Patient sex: M
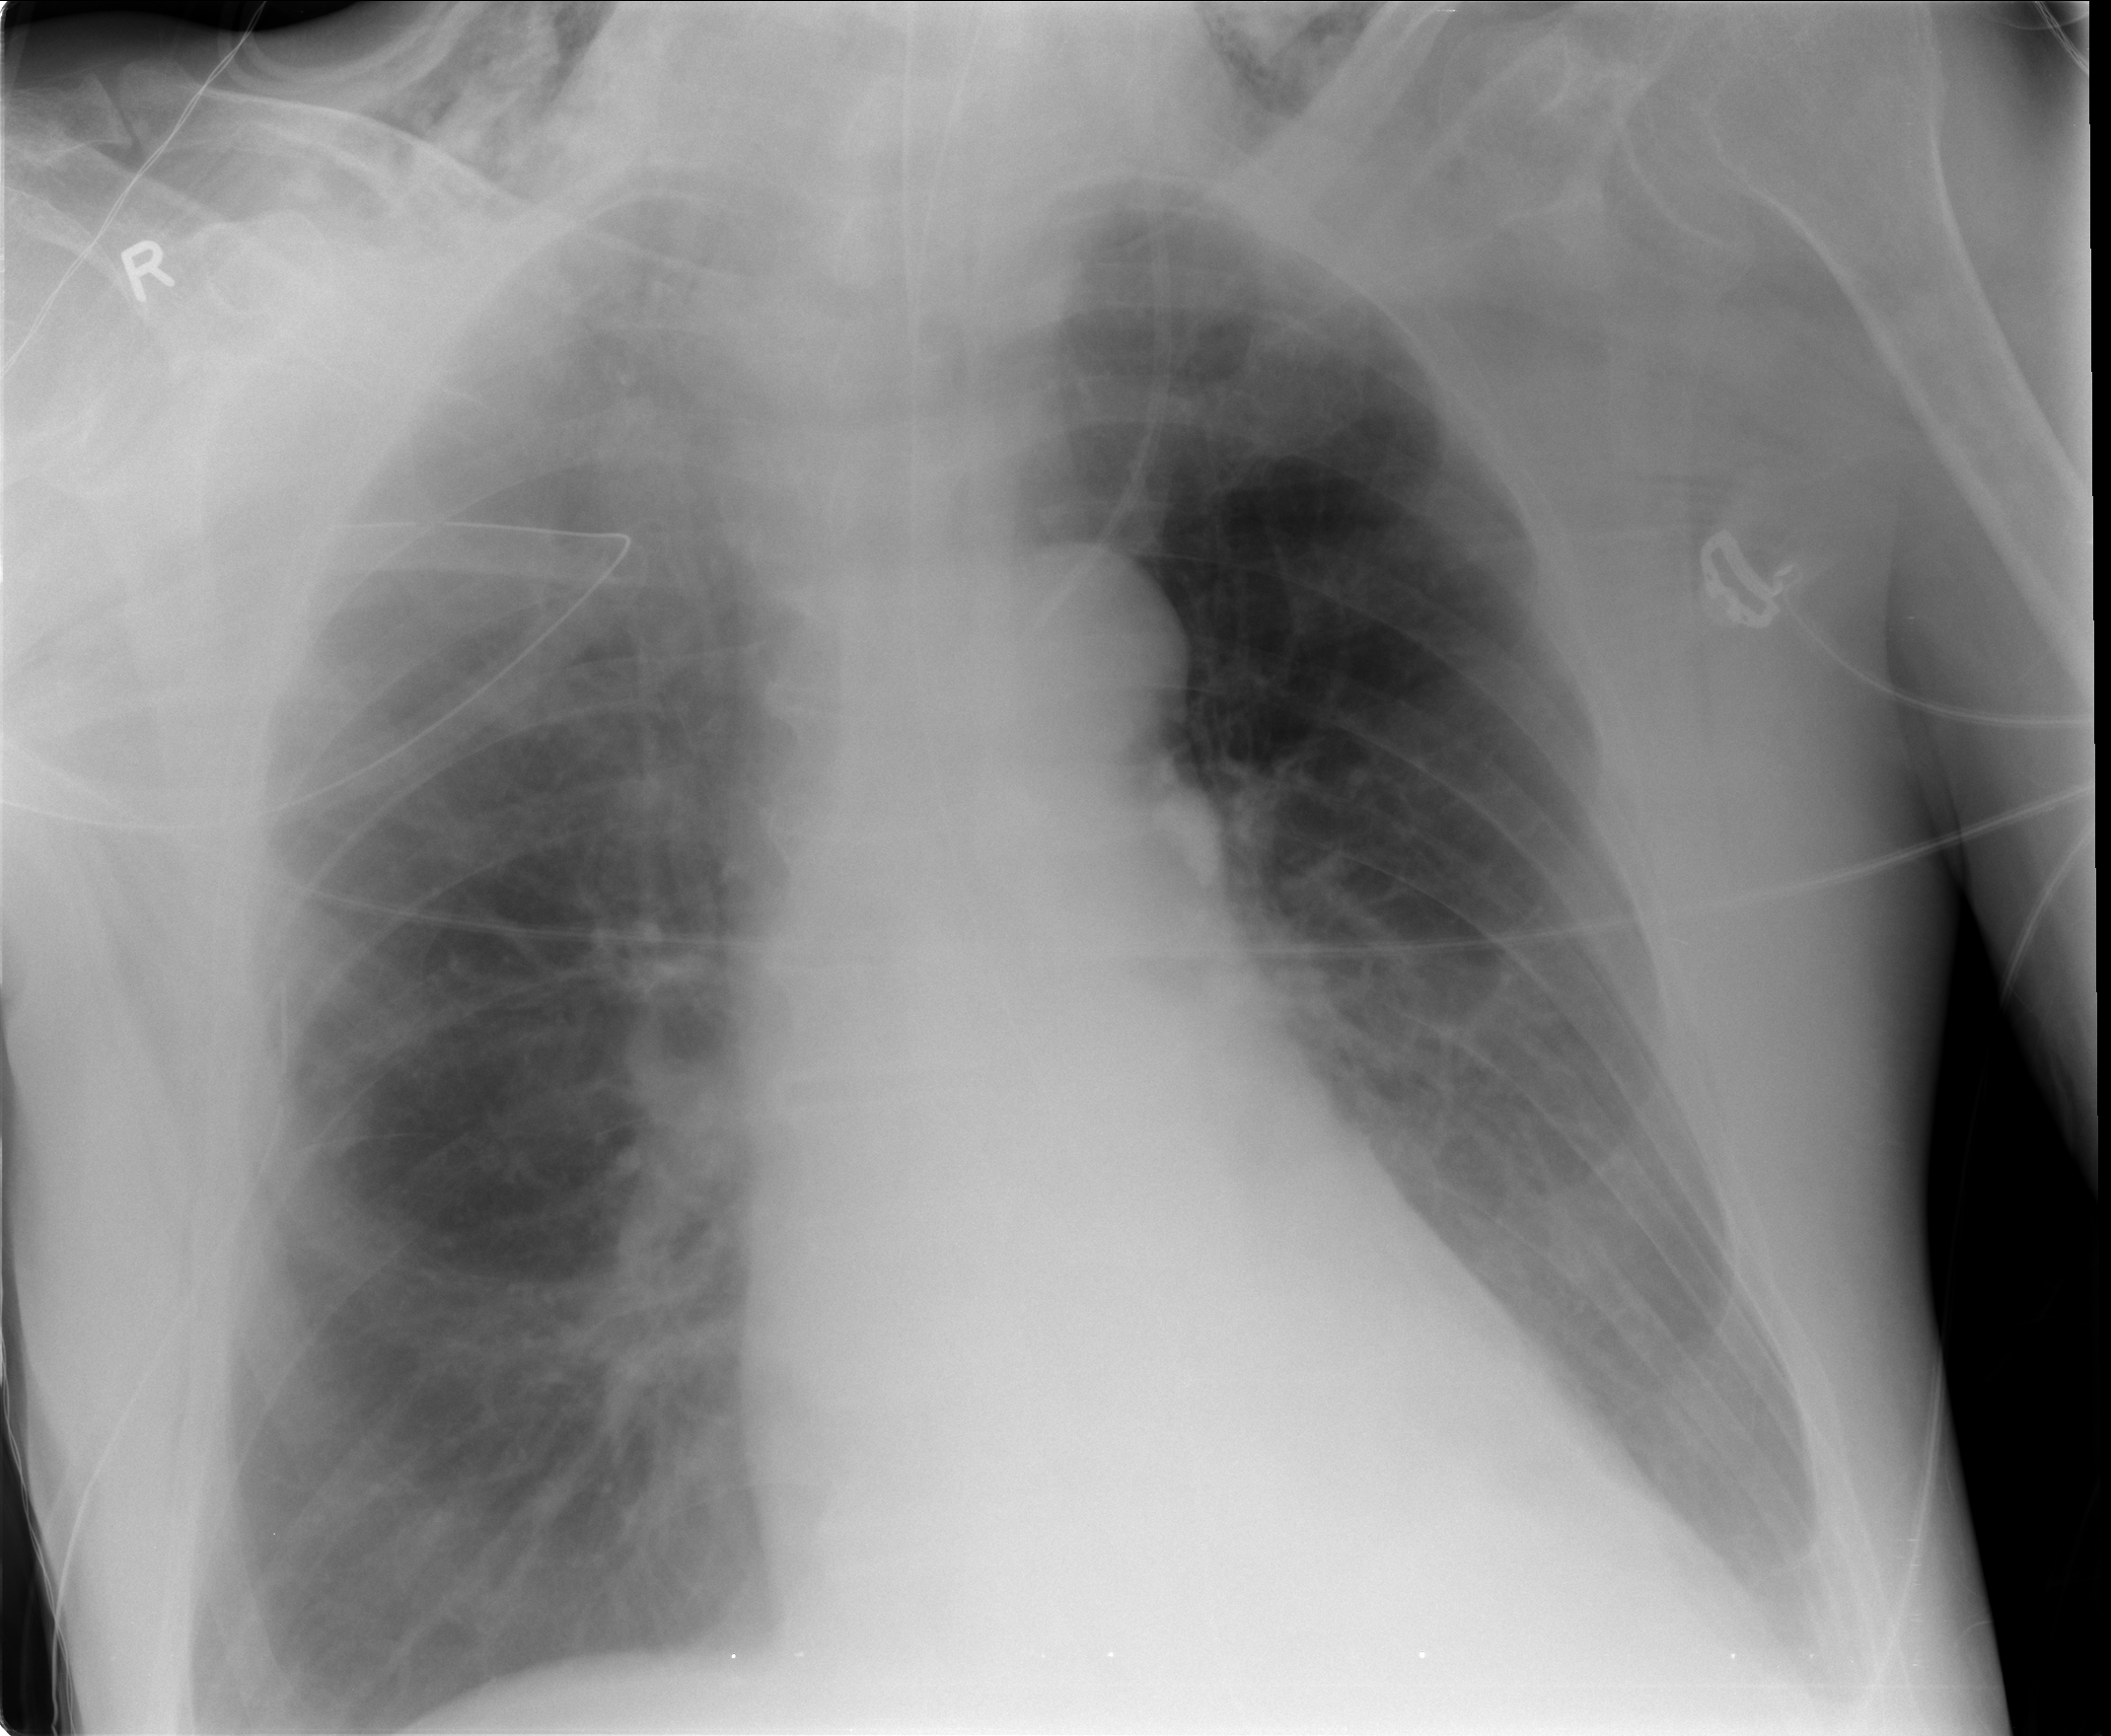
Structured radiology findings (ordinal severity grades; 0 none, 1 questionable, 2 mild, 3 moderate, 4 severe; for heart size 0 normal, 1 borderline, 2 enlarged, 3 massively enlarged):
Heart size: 0
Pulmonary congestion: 0
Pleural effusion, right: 1
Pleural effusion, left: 2
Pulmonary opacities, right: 3
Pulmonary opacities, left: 0
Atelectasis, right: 2
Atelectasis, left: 2